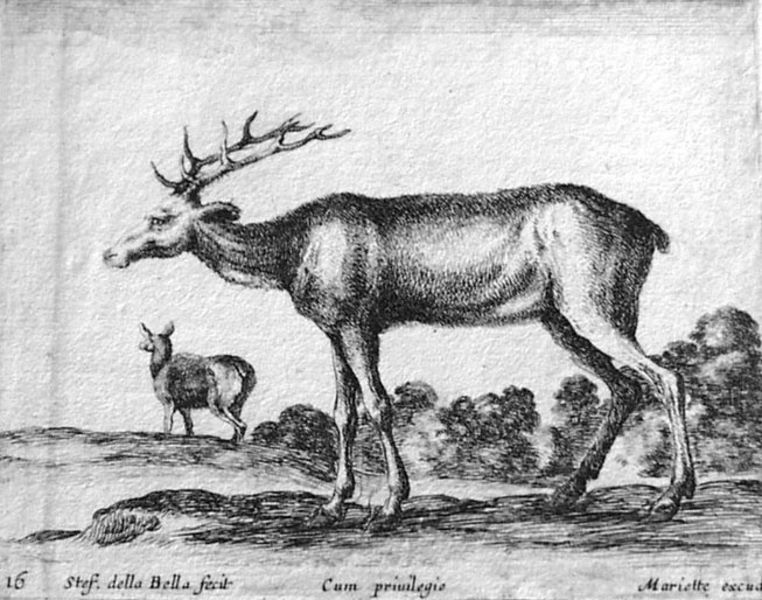
Titel: Verschiedene Tiere (Diversi animali): Hirsch mit Hirschkuh
Künstler: Stefano della Bella
Standort: Karlsruhe
Institution: Staatliche Kunsthalle Karlsruhe
Schlagwörter: baum, himmel, kopf, schatten, weiß, bäume, landschaft, grau, profil, schwarz, vordergrund, zeichnung, tier, tiere, wiese, alt, augen, lang, steine, hals, feld, gräser, horizont, natur, büsche, gebüsch, boden, auge, paar, blatt, pflanze, pflanzen, ohren, wald, beine, fell, huf, hufe, schwanz, bein, schrift, papier, italien, perspektive, studie, grafik, kuh, wild, falte, links, kohle, lichtung, druck, schwarz weiss, druckgrafik, radierung, stich, seite, strich, rückansicht, hirsch, hirsche, reh, zahl, struktur, wildnis, männchen, weibchen, säugetier, strauchwerk, nummeriert, geweih, kupferstich, forschung, graustufen, bock, bildunterschrift, bezeichnung, klassisch, wissenschaft, zeichung, latein, tierstudie, dammwild, elch, hirschkuh, huftier, lexikon, lama, papoer, scan, 16, mariette, bella, cum, della bella, seite 16, fecit, landtschaft, stef, stdie, huftiere, della, naturalia, ehirsch, cum privilegio, bsch, hindin, a´stich, stuedien, erlch, tiefenräumlichkeit, cum priuilegio, rothirsch, mariotte, stefan della bella, facit, primilegio, excua